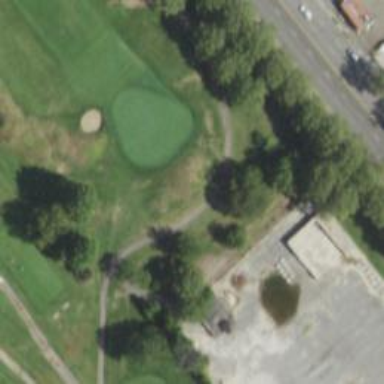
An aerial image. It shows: Path for both road and golf.